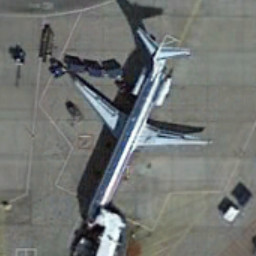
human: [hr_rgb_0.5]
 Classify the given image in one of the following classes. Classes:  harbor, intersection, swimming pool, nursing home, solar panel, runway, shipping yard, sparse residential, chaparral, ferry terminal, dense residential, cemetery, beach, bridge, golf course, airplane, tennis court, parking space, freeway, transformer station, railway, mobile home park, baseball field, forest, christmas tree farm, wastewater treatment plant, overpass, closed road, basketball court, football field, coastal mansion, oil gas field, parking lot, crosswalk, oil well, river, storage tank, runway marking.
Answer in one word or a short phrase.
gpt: airplane